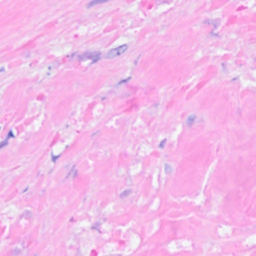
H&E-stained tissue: Breast